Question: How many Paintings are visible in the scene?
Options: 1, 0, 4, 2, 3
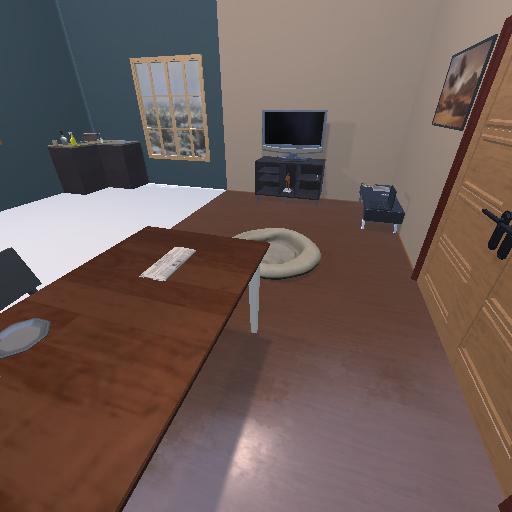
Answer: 1